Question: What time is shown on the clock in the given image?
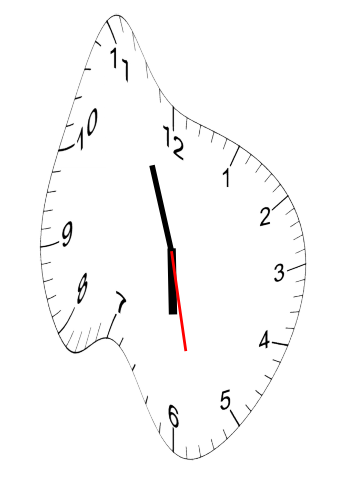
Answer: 05:56:28